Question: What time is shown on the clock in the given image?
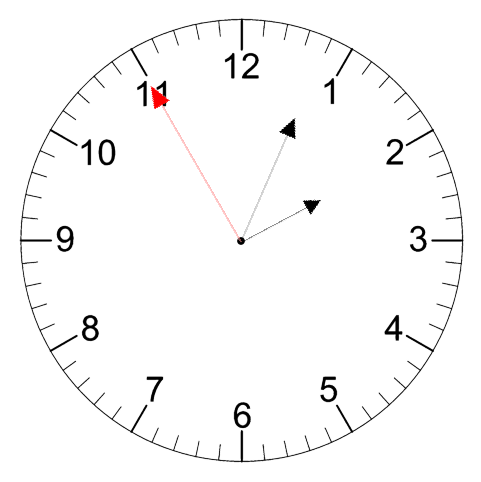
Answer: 02:03:55